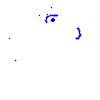
Particle: proton